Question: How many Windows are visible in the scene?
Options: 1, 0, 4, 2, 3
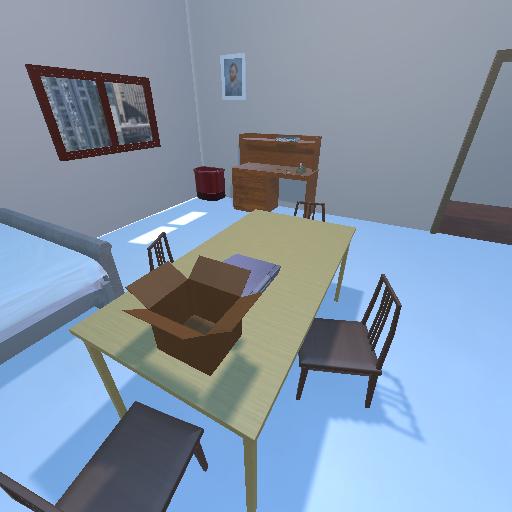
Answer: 1